Question: How much has been paid?
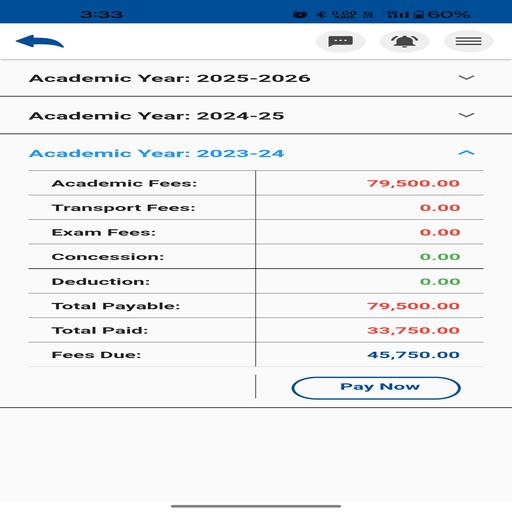
Answer: 33750